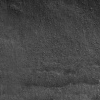
Atmospheric dust classification: not_dusty